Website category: sports
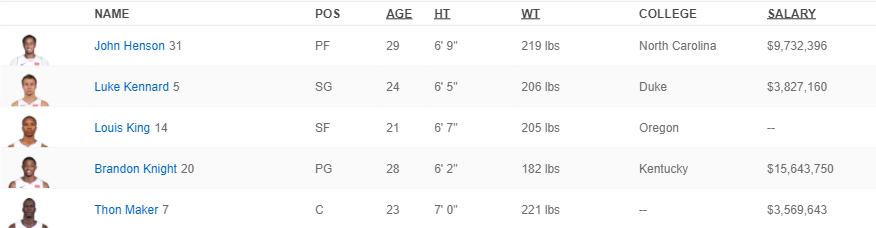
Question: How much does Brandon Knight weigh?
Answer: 182 lbs

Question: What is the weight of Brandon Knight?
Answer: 182 lbs

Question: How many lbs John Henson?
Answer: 219 lbs

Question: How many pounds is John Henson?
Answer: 219 lbs

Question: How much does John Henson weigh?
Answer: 219 lbs

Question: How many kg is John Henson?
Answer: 219 lbs

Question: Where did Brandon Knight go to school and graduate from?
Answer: Kentucky

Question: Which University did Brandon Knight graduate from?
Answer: Kentucky

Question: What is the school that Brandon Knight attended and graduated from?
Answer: Kentucky

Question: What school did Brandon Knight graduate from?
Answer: Kentucky

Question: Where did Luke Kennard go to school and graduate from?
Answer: Duke

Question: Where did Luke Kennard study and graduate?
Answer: Duke

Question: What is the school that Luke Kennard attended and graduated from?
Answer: Duke

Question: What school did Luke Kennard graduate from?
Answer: Duke

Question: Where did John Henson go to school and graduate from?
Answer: North Carolina

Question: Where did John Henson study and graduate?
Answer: North Carolina

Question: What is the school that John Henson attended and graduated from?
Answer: North Carolina

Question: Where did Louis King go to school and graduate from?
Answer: Oregon

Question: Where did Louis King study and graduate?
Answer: Oregon

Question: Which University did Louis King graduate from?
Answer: Oregon

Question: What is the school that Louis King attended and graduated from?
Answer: Oregon

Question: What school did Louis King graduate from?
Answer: Oregon

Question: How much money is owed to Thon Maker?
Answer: $3,569,643

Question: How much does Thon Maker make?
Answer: $3,569,643

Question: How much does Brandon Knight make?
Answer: $15,643,750

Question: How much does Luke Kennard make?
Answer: $3,827,160

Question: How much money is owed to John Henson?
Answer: $9,732,396

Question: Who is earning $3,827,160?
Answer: Luke Kennard

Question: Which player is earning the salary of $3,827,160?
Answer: Luke Kennard

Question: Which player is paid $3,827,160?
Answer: Luke Kennard

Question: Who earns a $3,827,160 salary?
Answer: Luke Kennard

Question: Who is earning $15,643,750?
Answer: Brandon Knight

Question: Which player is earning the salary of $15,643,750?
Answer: Brandon Knight

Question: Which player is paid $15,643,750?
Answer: Brandon Knight

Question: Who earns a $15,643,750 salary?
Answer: Brandon Knight

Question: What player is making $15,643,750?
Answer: Brandon Knight

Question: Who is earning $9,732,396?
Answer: John Henson

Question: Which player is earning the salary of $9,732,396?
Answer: John Henson

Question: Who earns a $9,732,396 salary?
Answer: John Henson

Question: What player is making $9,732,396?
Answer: John Henson

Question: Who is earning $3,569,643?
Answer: Thon Maker

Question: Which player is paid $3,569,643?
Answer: Thon Maker

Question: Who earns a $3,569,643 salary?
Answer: Thon Maker

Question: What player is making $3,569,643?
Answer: Thon Maker

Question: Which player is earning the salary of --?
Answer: Louis King

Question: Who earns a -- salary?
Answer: Louis King

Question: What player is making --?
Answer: Louis King

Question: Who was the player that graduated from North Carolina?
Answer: John Henson

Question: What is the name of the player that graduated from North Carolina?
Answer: John Henson

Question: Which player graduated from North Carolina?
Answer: John Henson

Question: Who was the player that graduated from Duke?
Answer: Luke Kennard

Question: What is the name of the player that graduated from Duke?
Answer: Luke Kennard

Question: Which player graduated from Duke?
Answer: Luke Kennard

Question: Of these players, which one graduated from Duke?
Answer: Luke Kennard

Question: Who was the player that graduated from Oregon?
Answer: Louis King

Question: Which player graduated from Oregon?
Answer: Louis King

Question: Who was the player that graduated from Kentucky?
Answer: Brandon Knight

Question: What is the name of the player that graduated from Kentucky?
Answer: Brandon Knight

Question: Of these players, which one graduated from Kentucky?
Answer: Brandon Knight

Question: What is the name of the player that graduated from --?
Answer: Thon Maker

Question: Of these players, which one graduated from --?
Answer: Thon Maker